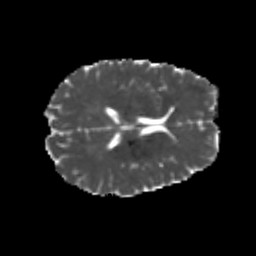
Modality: MD
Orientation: axial
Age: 23
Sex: male
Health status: healthy
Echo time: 0.074 s